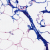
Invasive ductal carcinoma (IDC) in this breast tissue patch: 0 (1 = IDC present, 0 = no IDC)